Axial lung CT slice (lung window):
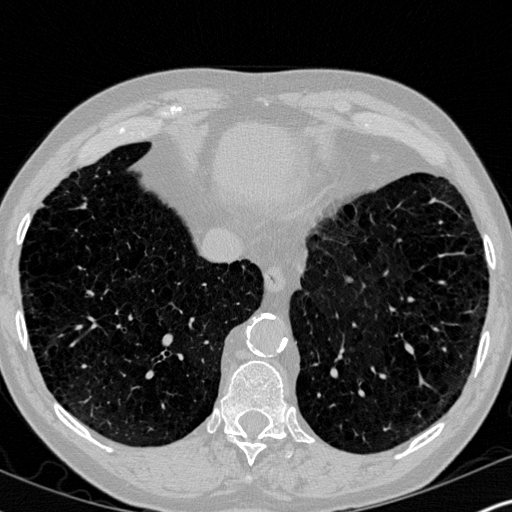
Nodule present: no